RGB frame:
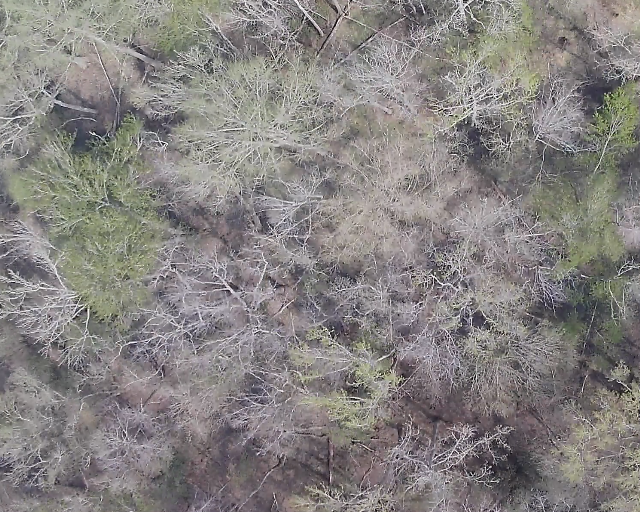
Thermal frame:
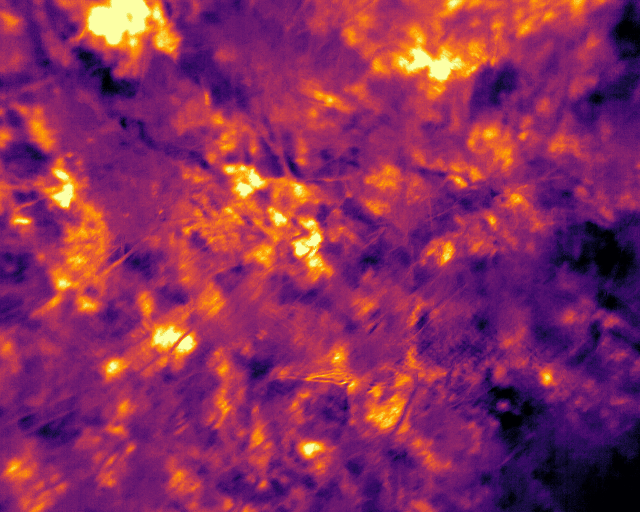
Captured: 2026-02-26 03:44:03
Pixels at or above 80 °C: 0 (fraction of frame: 0)